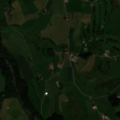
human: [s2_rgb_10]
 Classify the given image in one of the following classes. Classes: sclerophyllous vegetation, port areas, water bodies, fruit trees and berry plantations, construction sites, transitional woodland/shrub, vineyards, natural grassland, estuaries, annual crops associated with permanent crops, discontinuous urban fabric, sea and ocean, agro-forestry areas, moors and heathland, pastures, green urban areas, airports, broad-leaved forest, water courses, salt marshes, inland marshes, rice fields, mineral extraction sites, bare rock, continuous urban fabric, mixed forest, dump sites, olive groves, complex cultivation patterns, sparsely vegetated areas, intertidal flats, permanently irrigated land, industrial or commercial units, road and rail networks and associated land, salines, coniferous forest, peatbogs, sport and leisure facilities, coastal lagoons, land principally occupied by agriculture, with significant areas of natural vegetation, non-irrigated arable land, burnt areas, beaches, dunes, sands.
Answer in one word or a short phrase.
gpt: sport and leisure facilities, complex cultivation patterns, land principally occupied by agriculture, with significant areas of natural vegetation, mixed forest